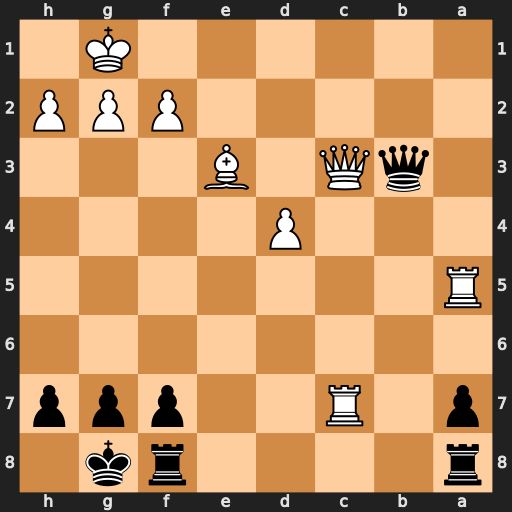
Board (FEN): r4rk1/p1R2ppp/8/R7/3P4/1qQ1B3/5PPP/6K1
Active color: b
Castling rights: -
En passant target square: -
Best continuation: Qd1+ Qe1 Qxe1#